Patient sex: F
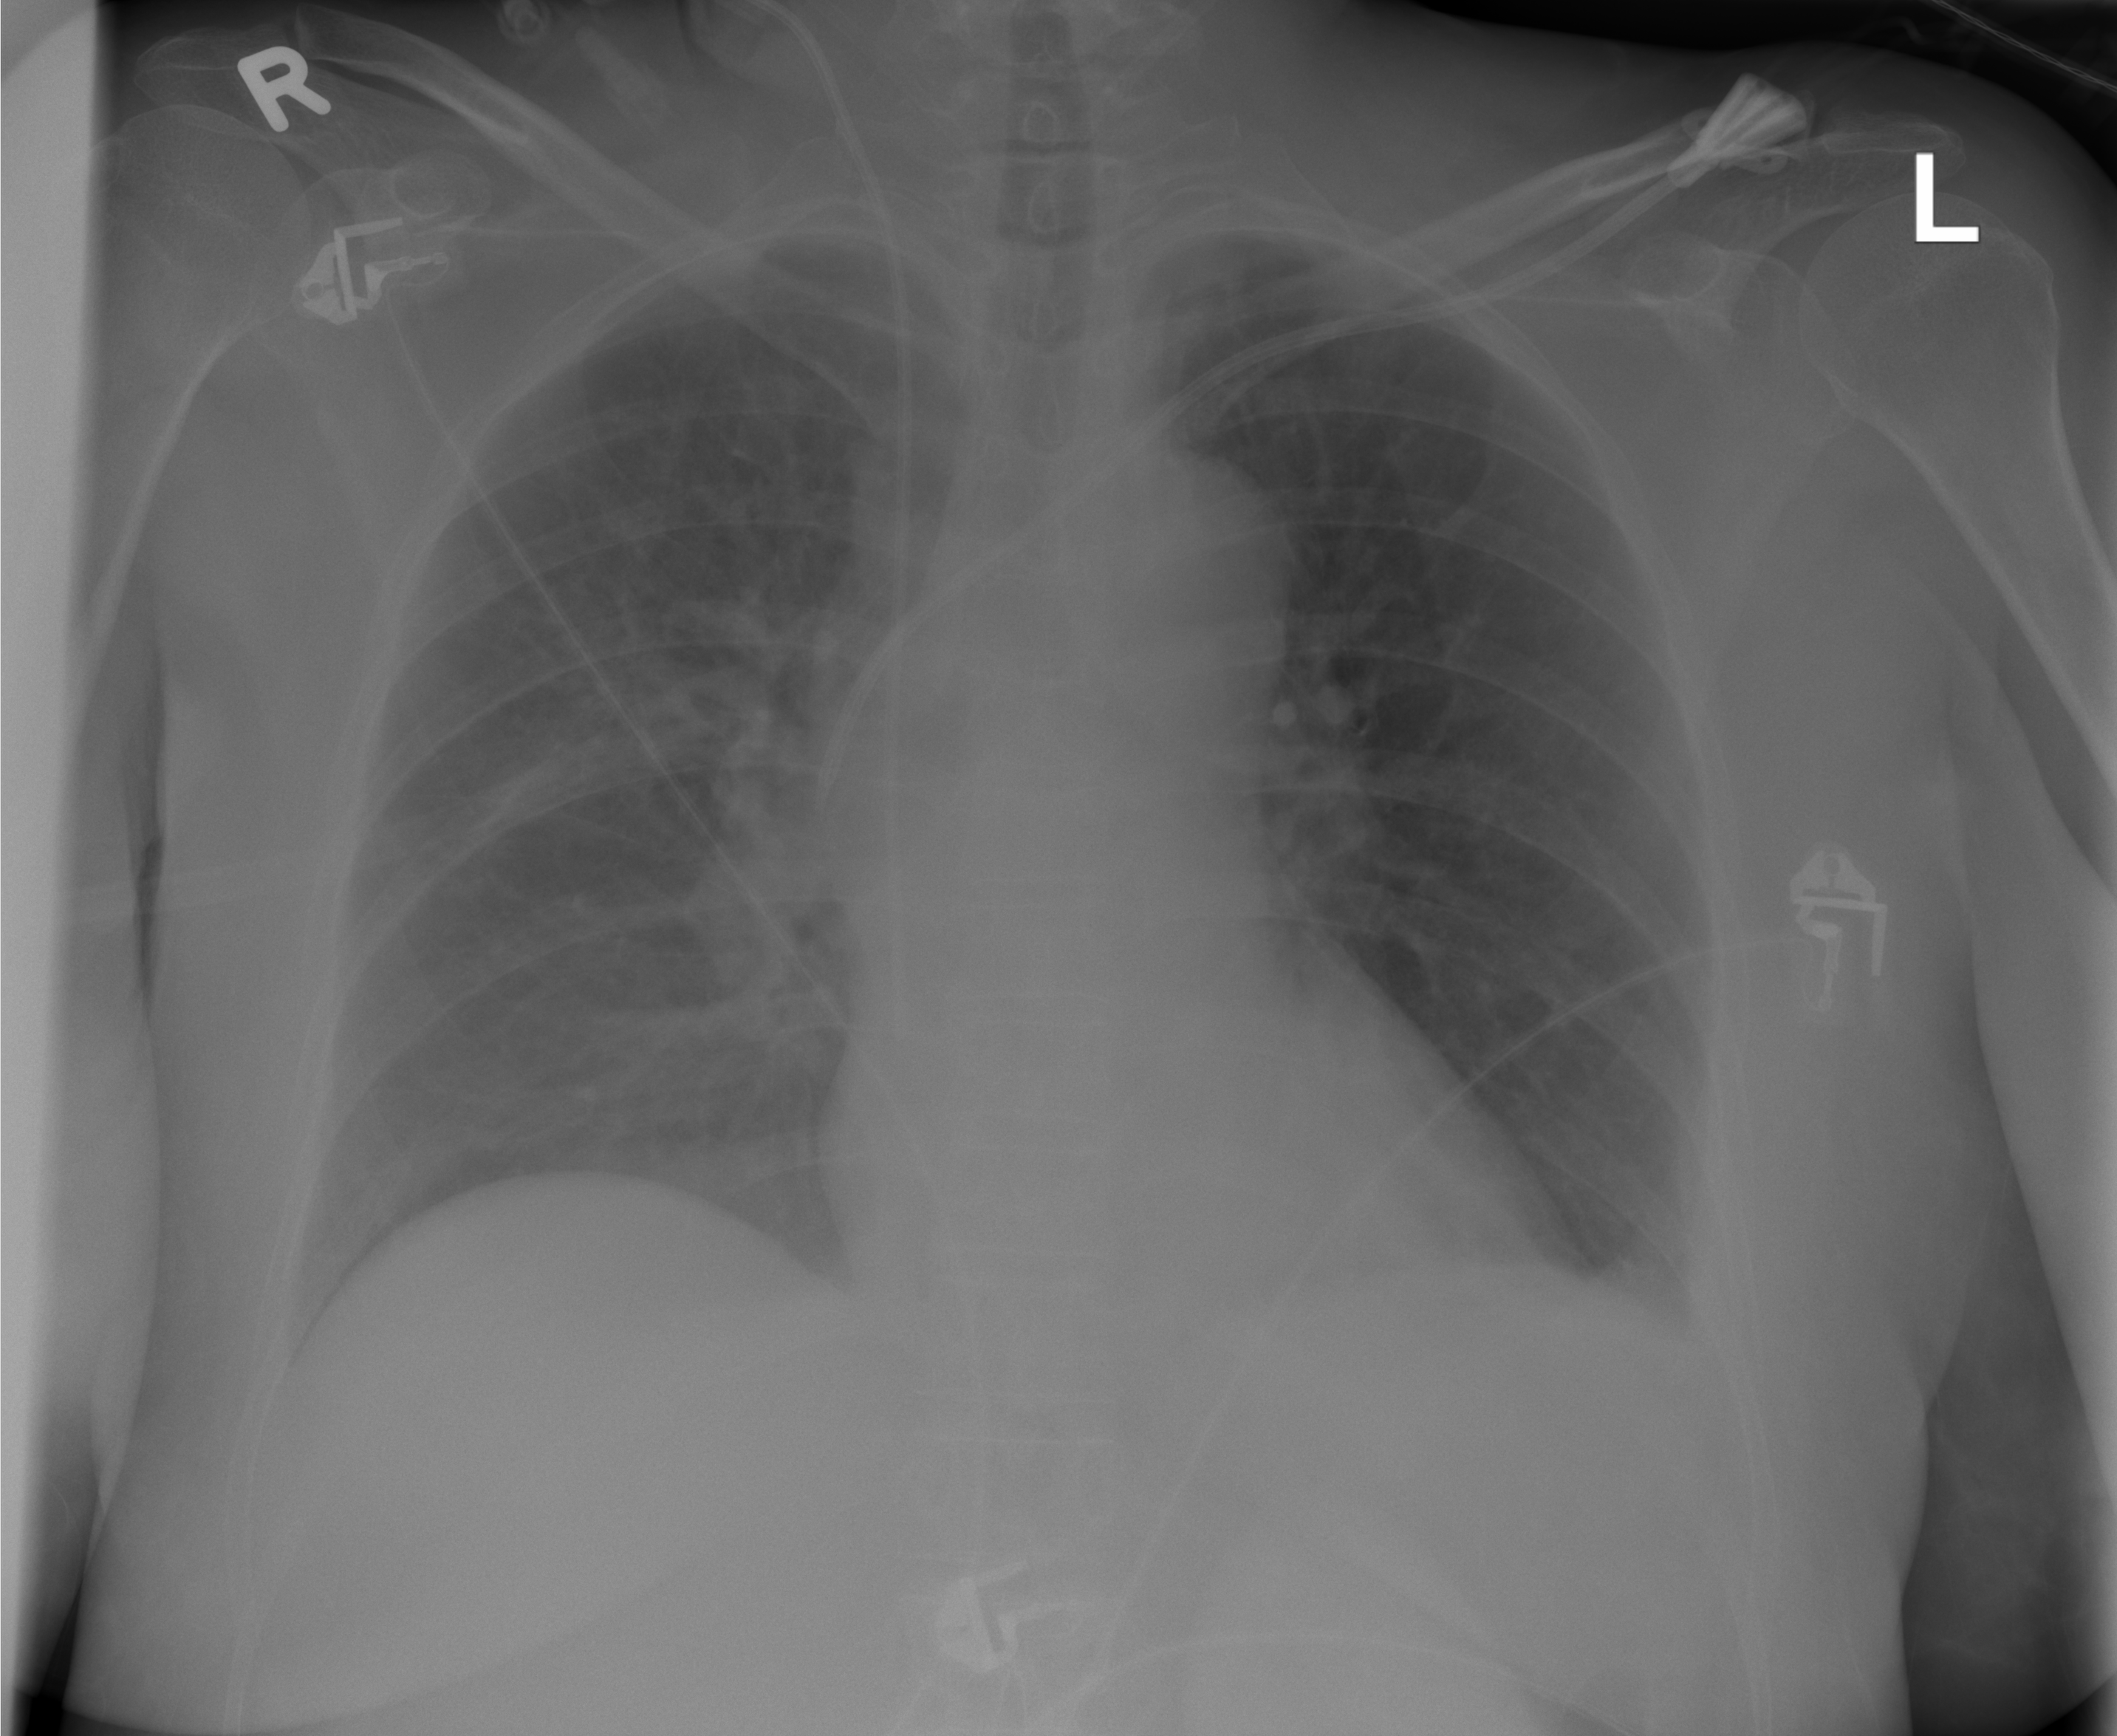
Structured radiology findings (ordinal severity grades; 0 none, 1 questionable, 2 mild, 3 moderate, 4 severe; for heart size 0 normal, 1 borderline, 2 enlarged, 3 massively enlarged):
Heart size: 0
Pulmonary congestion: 1
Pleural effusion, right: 1
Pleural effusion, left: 1
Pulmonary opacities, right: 0
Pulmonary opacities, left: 0
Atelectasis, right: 1
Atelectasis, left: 1